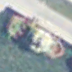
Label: civil